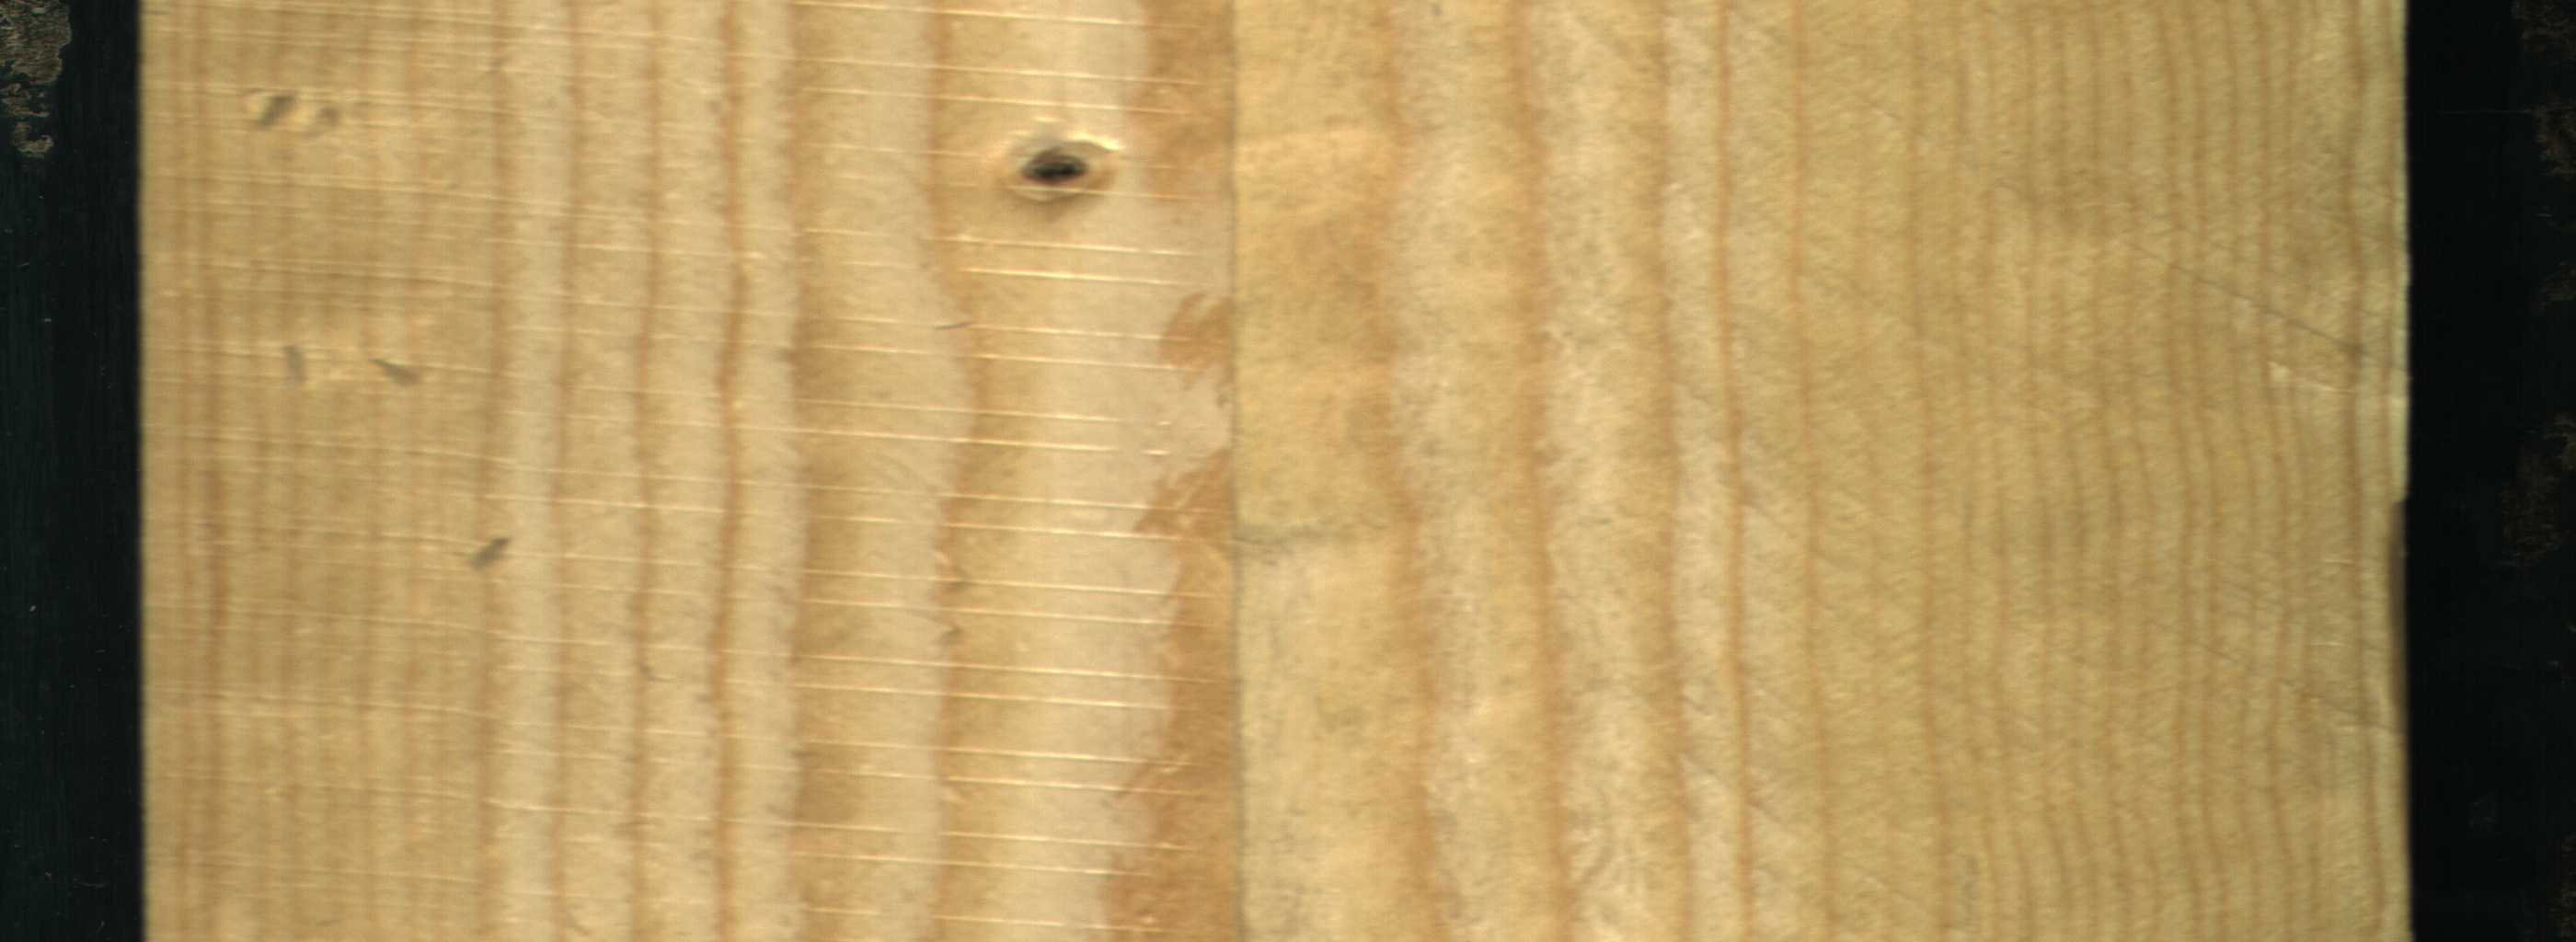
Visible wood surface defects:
Dead_Knot